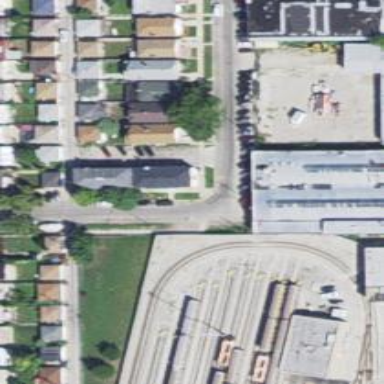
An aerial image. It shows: Electrified rail passing through service yard.